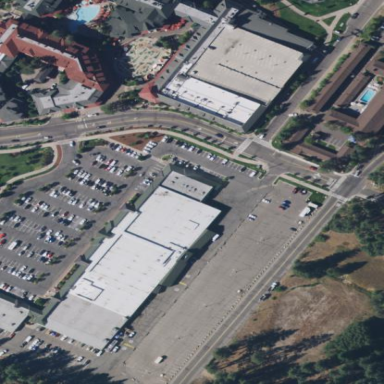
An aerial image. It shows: Commercial building housing supermarket.